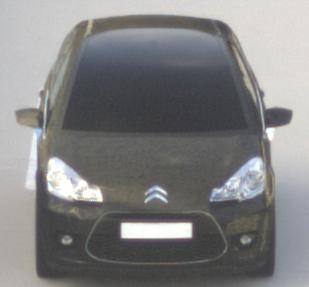
Make: Citroen
Model: C3 1.1
Detailed model: C3 (II)
Model produced from: 2010/01
Model produced until: 2012/03
Doors: 5
Color: black
Road condition: dry road
Daytime: morning or afternoon
Contrast: medium contrast